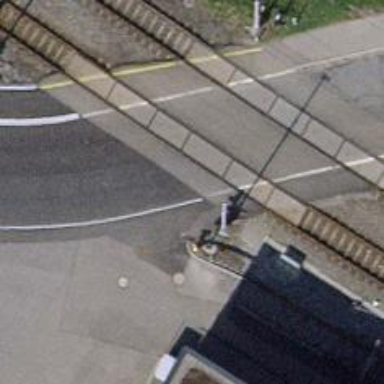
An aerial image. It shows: Level crossing with double half barrier.